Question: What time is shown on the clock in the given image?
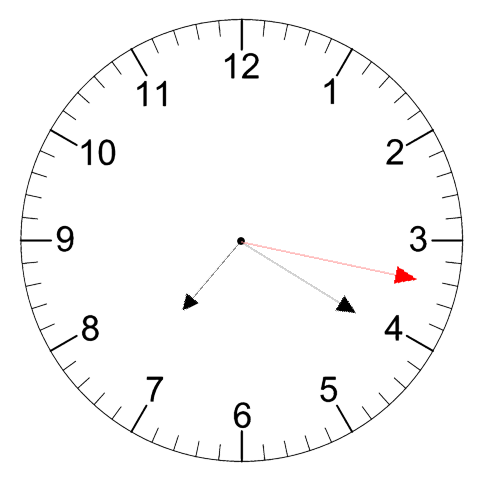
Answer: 07:20:17